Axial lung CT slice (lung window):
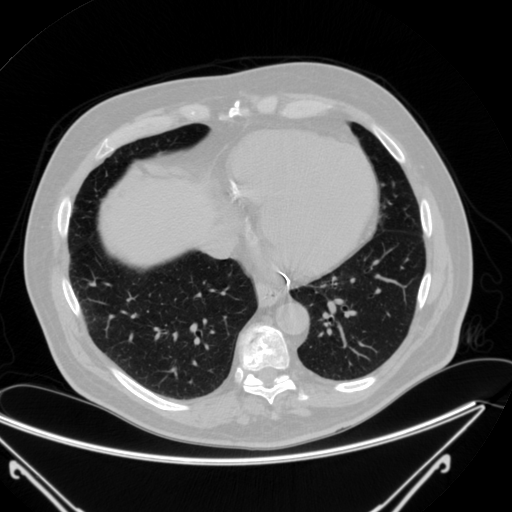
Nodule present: no